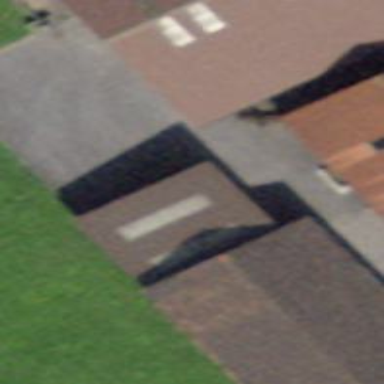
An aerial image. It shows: Barn.